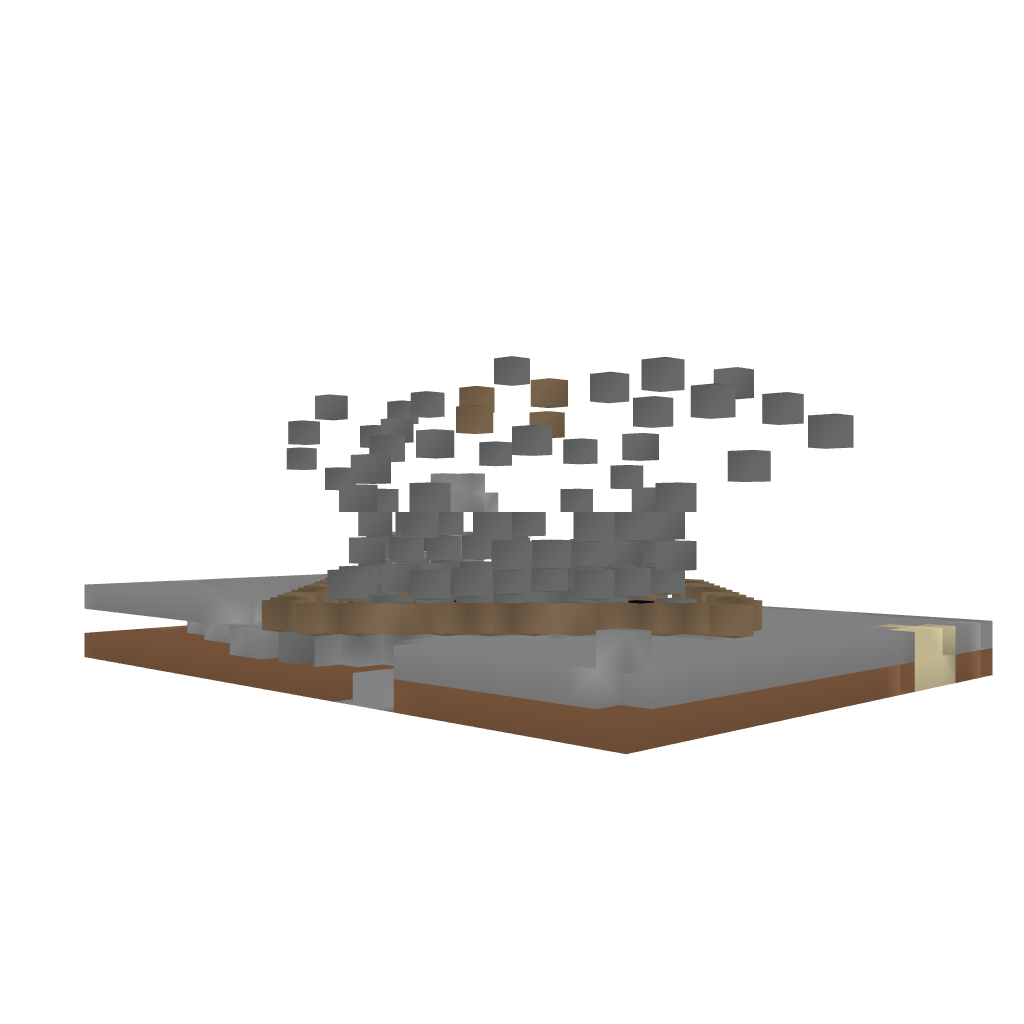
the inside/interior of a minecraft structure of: Symmetry Parkour